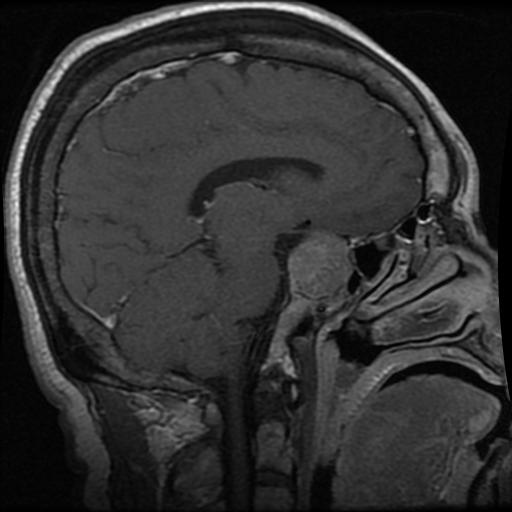
Label: pituitary